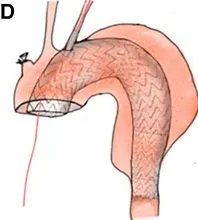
Procedures of total arch replacement with open in-situ fenestration. (D,E) Open in-situ fenestration: Both the LSCA and LCCA are fixed with covered stents by in-situ fenestration. After fenestration, the stent graft is guided by a wire for insertion and secured to both arteries.
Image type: radiology (ct)